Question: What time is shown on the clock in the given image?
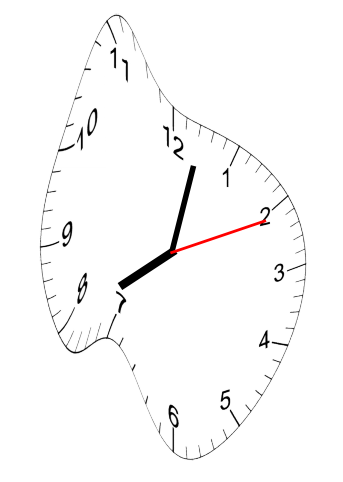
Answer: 08:02:11